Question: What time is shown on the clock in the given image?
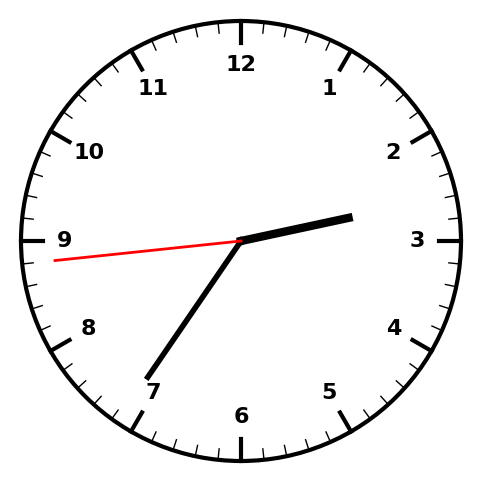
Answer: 02:35:44